Question: i've got a HABTM relationship between Articles and Users with the join table ArticlesUser
in the articles_users table there are article_id,user_id and created.
Now i'm trying to order the results of my $this->Article->find('all',...) by the count of the article_id (in ArticlesUser join table) for each Article. In simple words: I want to sort the Articles by the amout of likes. Additionally it would be awesome if only the likes of the past two days would be considered (created coloumn).
Is this possible in cakephp without using query?

the HABTM relationship between articles and users is my "likes" relationship, so the join table is my likes table. 1 Article can be liked by n users and 1 user can like m articles. Now i'm trying to order my articles in a find() command with different (existing) conditions by the count of user_id (from the join table) of the last two days.
So the order of the articles depents on the count of (unique) user_id's for each article in the join table..
i hope this makes it a bit more clear!
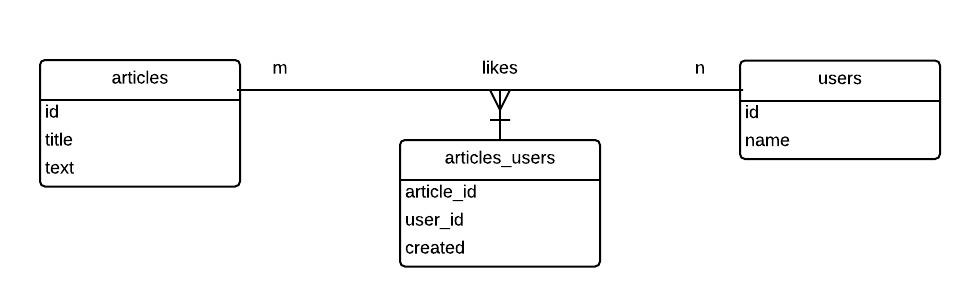
Answer: We definitely need a lot more detail. If you add more detail (models, where is the likes, ect) then I can even write the controller code for you.
To simply answer the sorting question you can use CakePHP built in functions. In this case if you had:
'''
array(
[0] => array(
['Article'] => array(
['blah'] => 'blah',
['blah2'] => 'blah',
),
['ArticleUser'] => array(
['created'] => 'blh'
)
)
);
'''
Then you could use:
'''
Set::sort($results, '{n}.ArticleUser.created', 'DESC');
'''
Using CakePHP's built in function will re-build your array, making the sort order whatever you desire. You can see more of cakephp AWESOME built in array functions here:
<URL>
Also, keep in mind that even though you have a HABTM relationship, you cannot use conditions of the join or relationship(especially for count). Depending on your current setup, you may have to write the 'joins' manually in your query, or use containable behavior.
Best,
Ryan
EDIT:
Try this.
'''
$joins = array(
array(
'table' => 'articles_users',
'alias' => 'ArticleUser',
'type' => 'inner',
'conditions' => array(
'Article.id = ArticleUser.article_id',
)
)
);
$this->Artical->find('all', array(
'conditions' => array(
'ArticleUser.created >' => $this->Time->fromString('-2 days')
),
'joins' => $joins,
'fields' => array('Article.*', 'COUNT(Article.id) as Article.likes'),
'group' => 'Article.id',
'order' => 'ArticleUser.created DESC'
)
);
'''
If everything works you should get your 'likes' for the last 2 days per article in
'''
Article['likes'];
'''
Keep in mind you can ignore everything before this edit because your results will already be sorted by the query.
Best,
Ryan